Question: I'm fetching data from my node(express) backend server to react front end. But when I try to access the array index values I get the output as undefined. I sure am doing something wrong here. Appreciate if someone could help me.
Here's my server side code:
'''
const companyDetails = [];
companies.forEach((company) => {
companyDetails.push(company);
});
app.get("/api/companies", (req, res) => {
res.json(companyDetails)
});
'''
Here's my client side code:
'''
let arr = [];
function fetchComNames() {
axios.get('/api/companies').then(res => {
for(let i=0; i<=4; i++) {
arr.push(res.data[i].name)
}
})
}
fetchComNames();
console.log(arr[0]); //undefined
'''
But when I 'console.log(arr);' it prints out the array. I just cant access each index value separately.

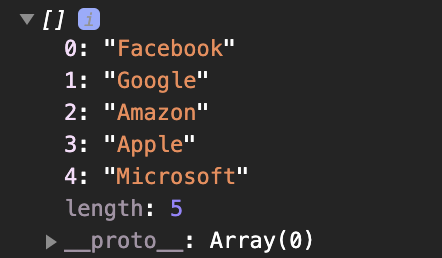
Answer: '''
(async () => {
const arr = [];
// Marking this function as async function so that
// we can use await to wait until result returning
// before further executing code below
async function fetchComNames() {
// I don't have access to you API
// I resolve data after 1 second to simulate Ajax call here
return new Promise(function(resolve, reject) {
setTimeout(function() {
resolve({
data: [{
name: "1"
}, {
name: "2"
}, {
name: "3"
}, {
name: "4"
}]
});
}, 1000);
}).then(res => {
return res.data.map(each => each.name)
});
}
// You are calling Ajax call via Axios, which is a Promise.
// It is executed asyncrhoniously.
// If you need to use result from this call,
// you need to wait until result returning from async call.
// You can achieve it with await.
// Update existing array
arr.push(...(await fetchComNames()));
// After await, arr should contain result you expected.
console.log(arr[0]);
// There reason why your version is not working
// is because you are accessing the first cell of arr
// wihich is still empty as the Axios is still running
// and you are not waiting until it returns result.
})();
'''